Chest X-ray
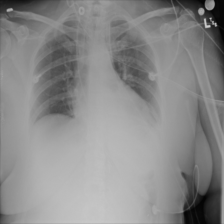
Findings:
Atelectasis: positive
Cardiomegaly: negative
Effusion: negative
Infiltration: negative
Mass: negative
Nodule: negative
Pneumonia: negative
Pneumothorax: negative
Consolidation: negative
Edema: negative
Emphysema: negative
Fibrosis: negative
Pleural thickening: negative
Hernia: negative